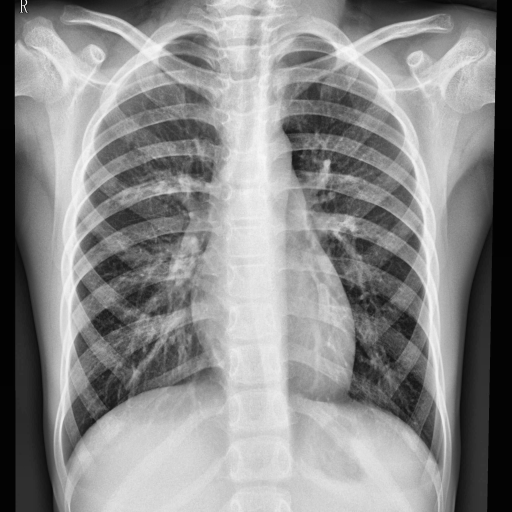
Finding: NORMAL